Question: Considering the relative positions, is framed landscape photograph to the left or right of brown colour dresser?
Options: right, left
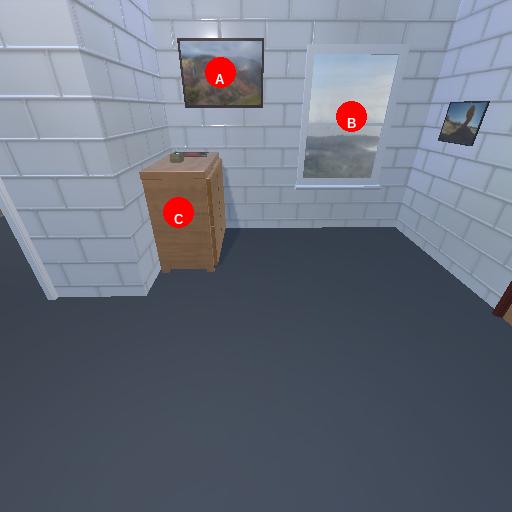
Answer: right